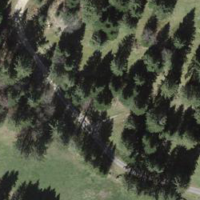
EUNIS habitat code: 41
Species observed at this site:
Chrysosplenium alternifolium